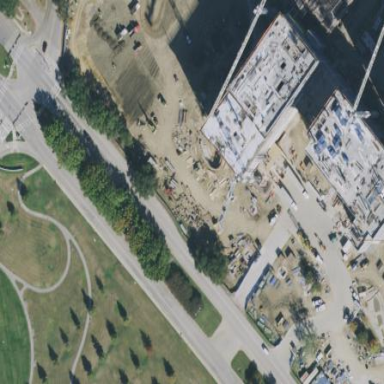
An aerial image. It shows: Clinic building offering healthcare services.